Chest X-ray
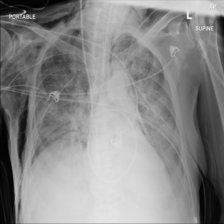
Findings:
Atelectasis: negative
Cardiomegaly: negative
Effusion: negative
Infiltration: negative
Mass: negative
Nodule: negative
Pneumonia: negative
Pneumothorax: negative
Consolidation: negative
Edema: negative
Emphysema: negative
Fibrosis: negative
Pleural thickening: negative
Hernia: negative